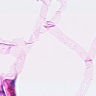
Metastatic tissue present: no